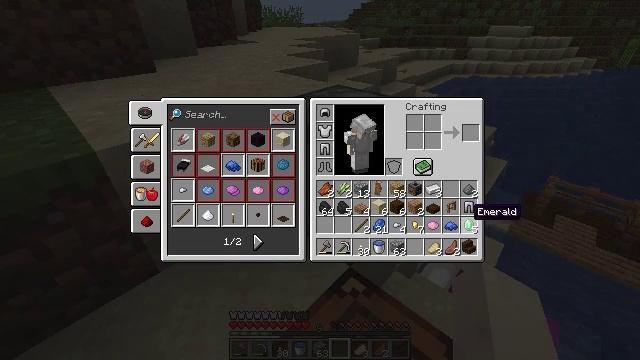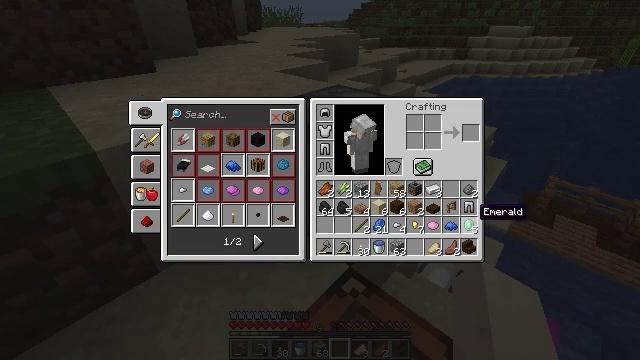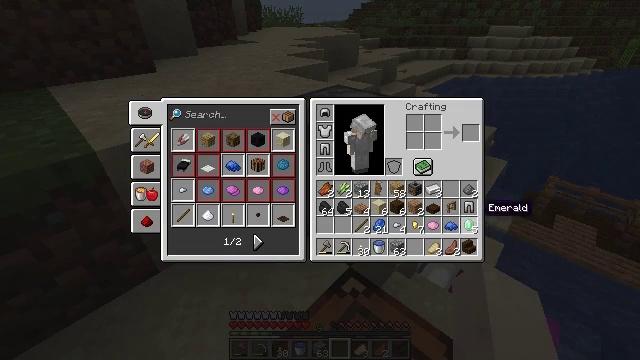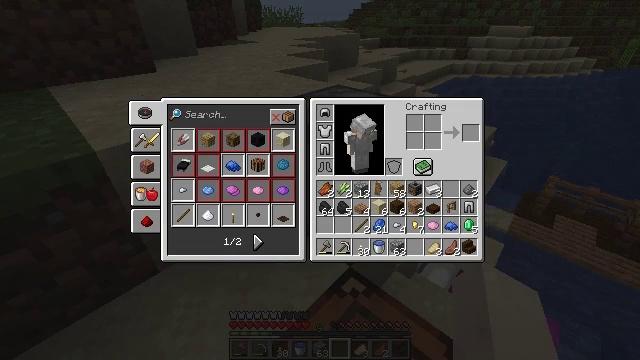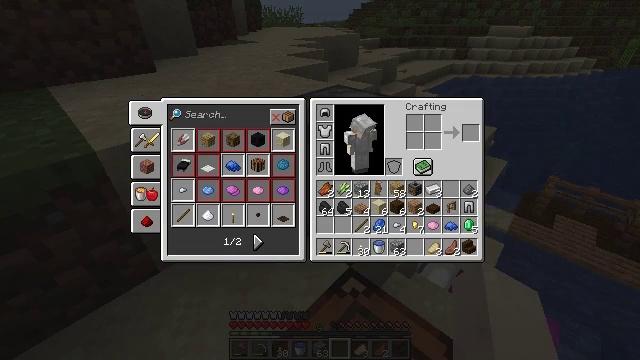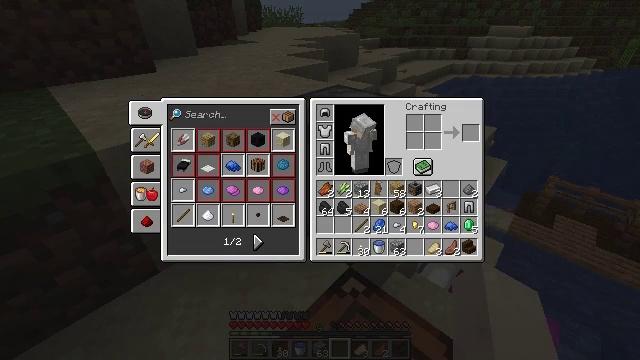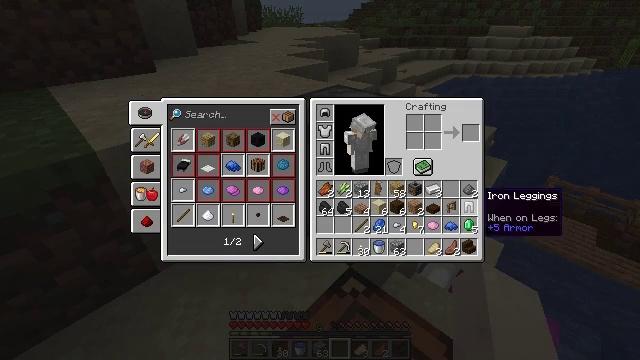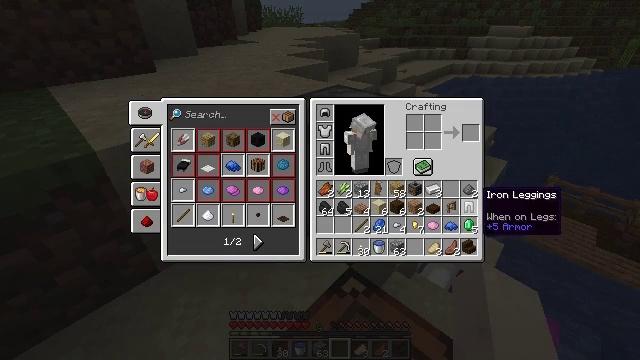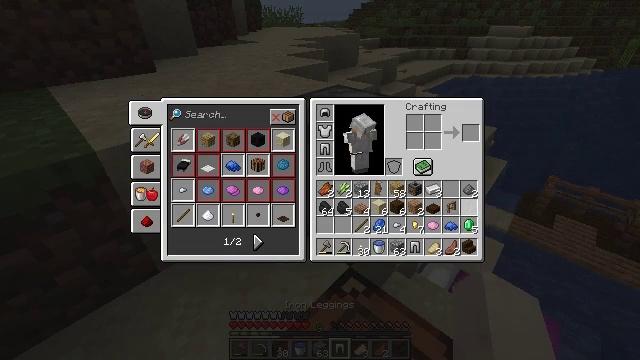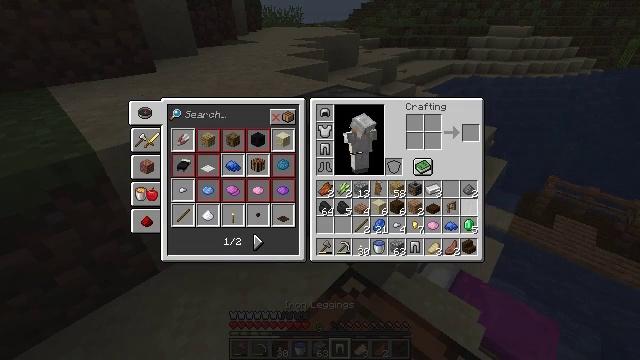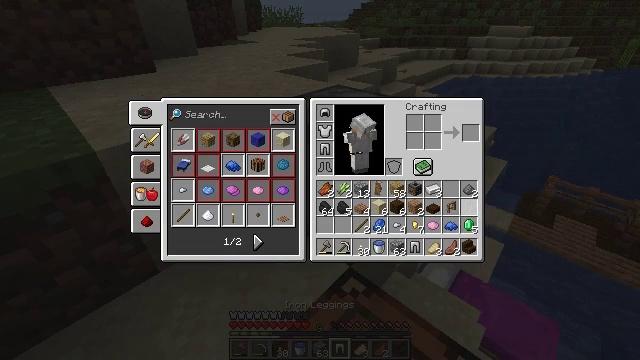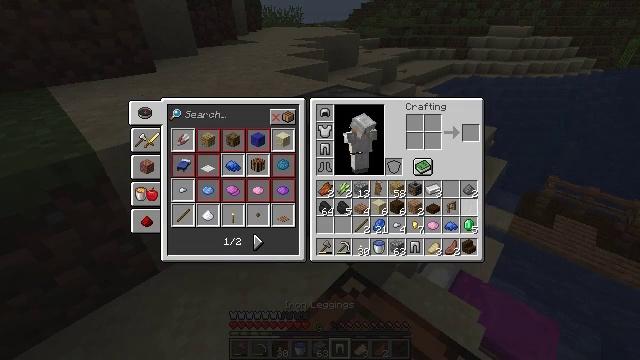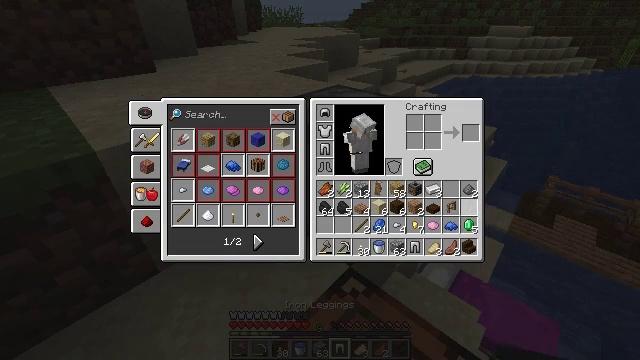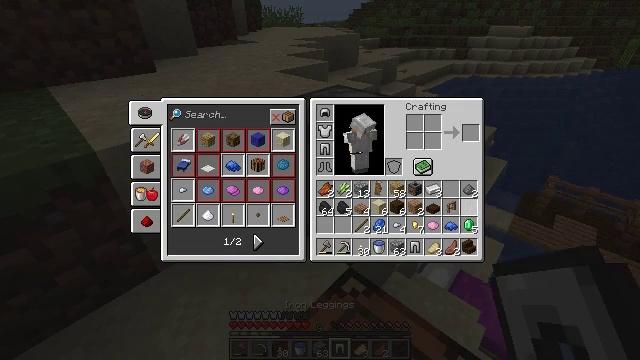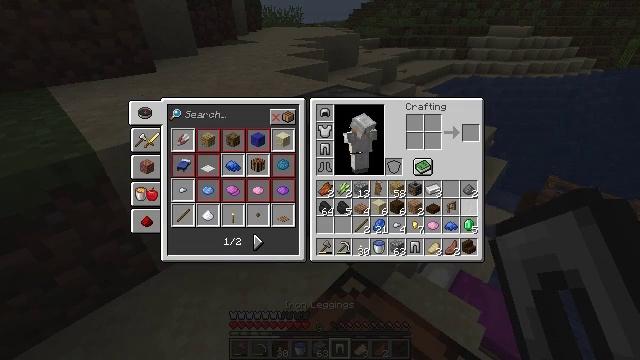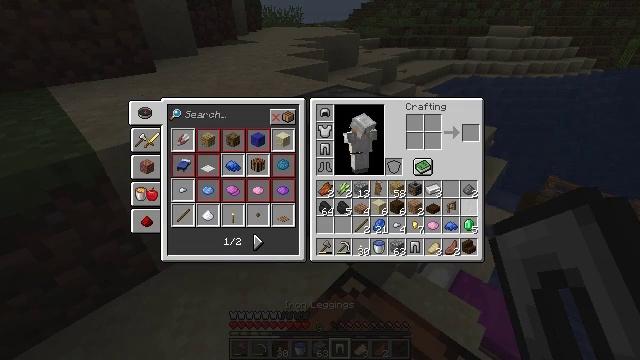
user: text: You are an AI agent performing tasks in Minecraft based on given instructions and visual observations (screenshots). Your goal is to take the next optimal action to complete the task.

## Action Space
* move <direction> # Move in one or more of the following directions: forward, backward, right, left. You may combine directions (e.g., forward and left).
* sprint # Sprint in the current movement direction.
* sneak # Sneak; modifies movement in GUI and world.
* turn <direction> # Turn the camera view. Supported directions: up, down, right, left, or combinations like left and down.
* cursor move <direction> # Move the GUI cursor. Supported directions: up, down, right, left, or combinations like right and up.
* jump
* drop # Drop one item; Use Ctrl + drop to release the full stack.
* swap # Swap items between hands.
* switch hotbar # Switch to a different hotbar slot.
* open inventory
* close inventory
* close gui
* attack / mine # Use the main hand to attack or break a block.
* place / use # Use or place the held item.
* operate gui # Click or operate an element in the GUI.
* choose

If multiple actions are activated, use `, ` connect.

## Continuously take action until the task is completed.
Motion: motion action
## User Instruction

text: Remove a jungle fence from the inventory.
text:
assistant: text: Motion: sneak
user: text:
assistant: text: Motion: sneak
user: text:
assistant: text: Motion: sneak
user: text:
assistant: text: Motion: sneak
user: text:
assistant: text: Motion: sneak
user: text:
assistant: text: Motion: sneak
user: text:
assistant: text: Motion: sneak
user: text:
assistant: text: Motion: sneak, operate gui
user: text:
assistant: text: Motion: sneak, operate gui
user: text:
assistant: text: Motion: sneak, operate gui
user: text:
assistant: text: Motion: sneak
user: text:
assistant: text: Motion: sneak
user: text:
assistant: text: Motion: sneak
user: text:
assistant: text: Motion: sneak
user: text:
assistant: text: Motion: sneak
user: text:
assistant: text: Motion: sneak, cursor move down
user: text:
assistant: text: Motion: sneak, cursor move down
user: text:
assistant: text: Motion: sneak, cursor move down
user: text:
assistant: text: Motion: sneak, cursor move left and down
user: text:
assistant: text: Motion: sneak, cursor move left
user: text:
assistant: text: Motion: sneak
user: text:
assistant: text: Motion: sneak
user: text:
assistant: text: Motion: sneak
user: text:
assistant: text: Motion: sneak
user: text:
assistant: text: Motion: sneak
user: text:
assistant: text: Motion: sneak
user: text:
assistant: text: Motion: sneak
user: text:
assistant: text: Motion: no_op
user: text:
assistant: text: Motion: no_op
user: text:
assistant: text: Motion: no_op